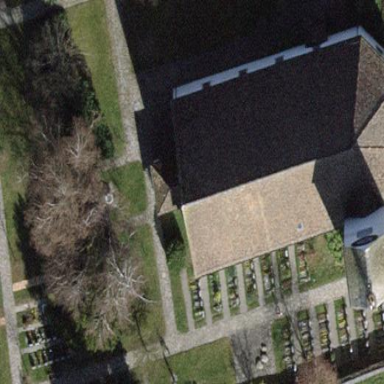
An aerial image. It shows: Cemetery.